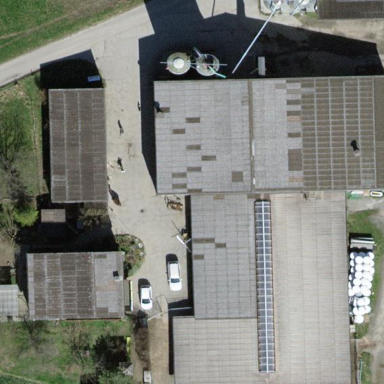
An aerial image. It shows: Farmyard area.